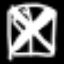
Label: hourglass